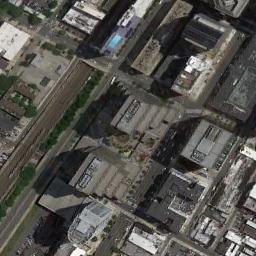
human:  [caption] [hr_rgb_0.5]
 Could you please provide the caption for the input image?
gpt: The buildings in the business district are very tall and there are not many trees .

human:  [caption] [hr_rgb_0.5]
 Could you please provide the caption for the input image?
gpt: A commercial area with lots of buildings of different heights is surrounded by roads .

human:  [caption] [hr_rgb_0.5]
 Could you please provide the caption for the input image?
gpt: The commercial area is near the road .

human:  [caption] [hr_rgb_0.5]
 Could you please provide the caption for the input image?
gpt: In a business district there are several tall buildings of different shapes and several roads and many trees .

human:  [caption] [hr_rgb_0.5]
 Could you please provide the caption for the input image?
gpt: A commercial area with many buildings .